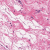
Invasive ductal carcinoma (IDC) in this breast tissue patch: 0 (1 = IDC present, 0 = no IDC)